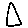
Label: triangle